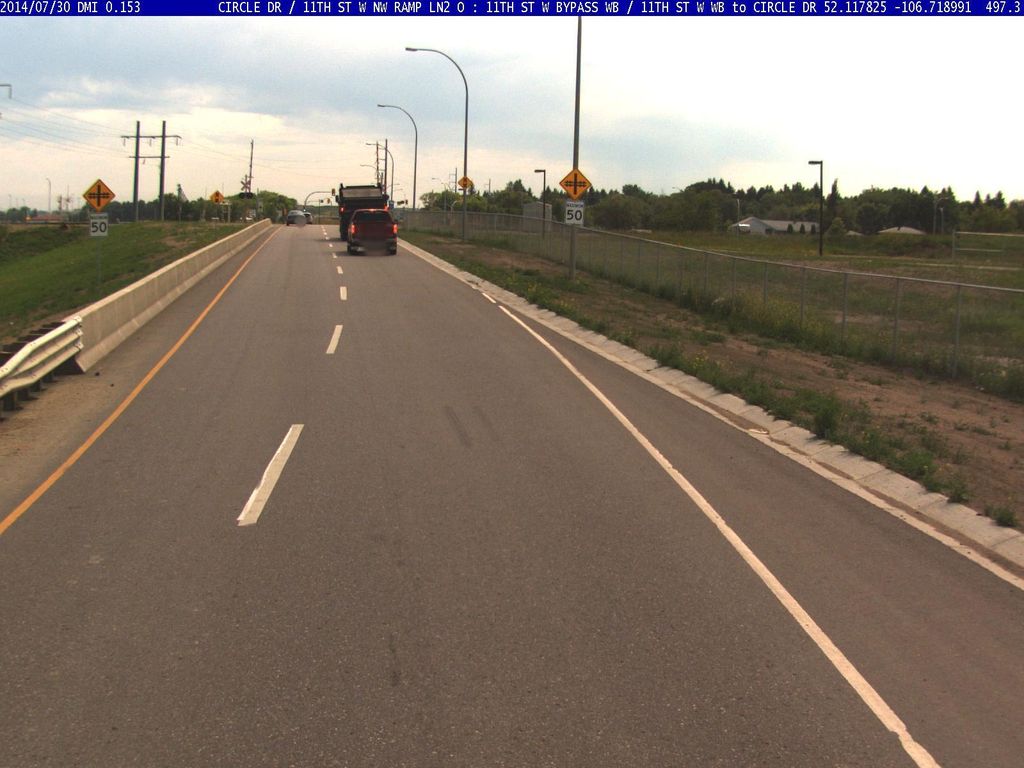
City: saskatoon